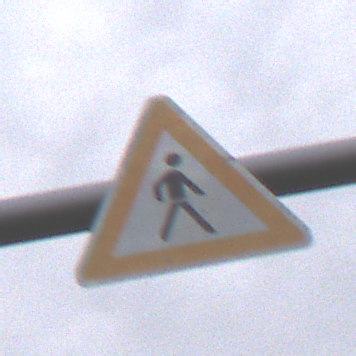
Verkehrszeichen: FussgaengerLinks
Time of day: Midday
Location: Outdoor (Suburban)
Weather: Overcast
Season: NotSpecified
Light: Natural